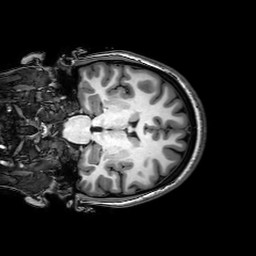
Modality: T1w
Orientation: coronal
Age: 21
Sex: female
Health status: healthy
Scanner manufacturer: philips
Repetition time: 0.008302 s
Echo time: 0.00383 s